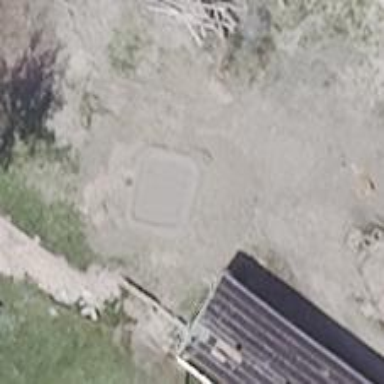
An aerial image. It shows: Rural barn.